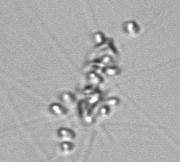
Label: Chaetoceros_didymus_TAG_external_flagellate